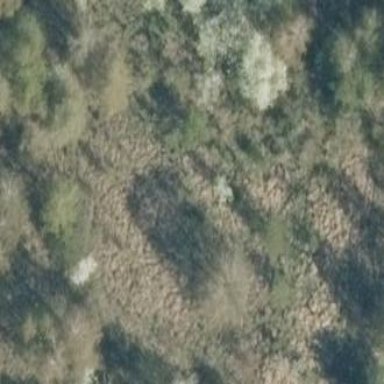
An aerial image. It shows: Patch of scrub vegetation.